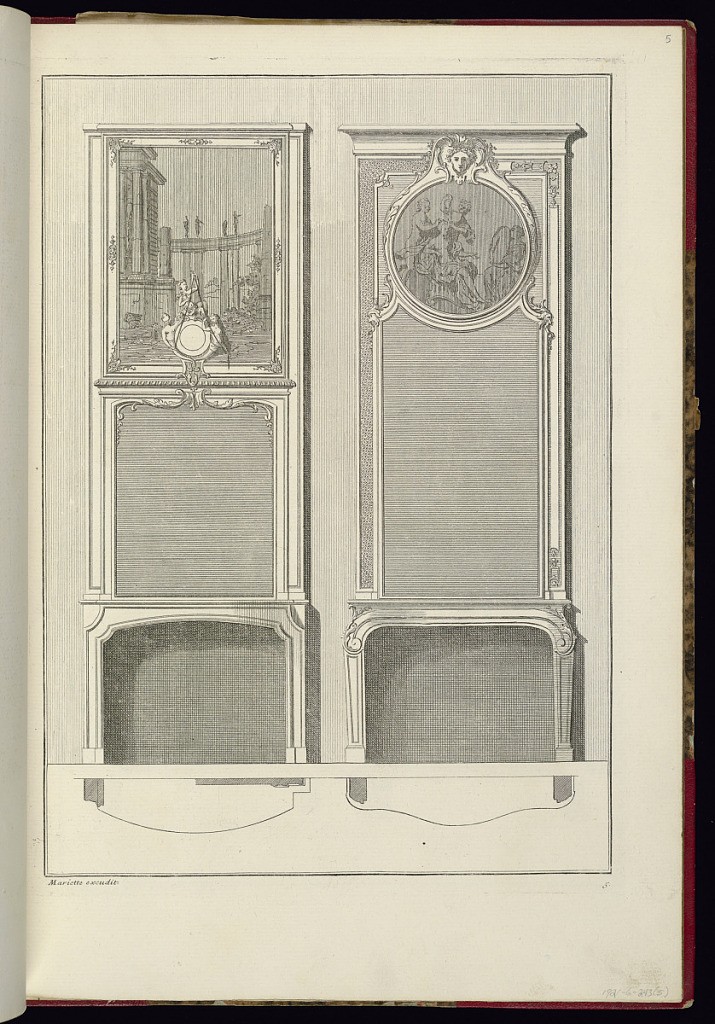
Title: Two Chimneypiece Designs
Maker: Jacques-François Blondel, French, 1705–1774
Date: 1727
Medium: Etching on laid paper
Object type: Print
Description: Two chimneypiece designs with over mantle mirrors. The chimneypiece on the left has a mirror with a bow shape, at the top of which are split-leaf scrolls. A panel occupies the top third of the chimneypiece and depicts a scene of ancient Roman ruins. The chimneypiece on the right has a lozenge pattern on either side. The top of the frame has mascarons on either side. The rondel on top depicts a seated, mostly nude woman attended by two other standing women; the seated woman is staring into a mirror, held by another woman, kneeling. At the top of the rondel is a carved mascaron. The plate is signed with the publisher's name and is numbered.